Question: I'm working with Gridlayout to build tiles of ImageViews and TextView. The app runs fine on Android 6.0. But on less than 6.0 the app don't show anything but a blank white screen. Please help me out. Thanks
Here Is the xml file.
'''
<?xml version="1.0" encoding="utf-8"?>
<LinearLayout xmlns:android="http://schemas.android.com/apk/res/android"
xmlns:tools="http://schemas.android.com/tools"
android:layout_width="match_parent"
android:layout_height="match_parent"
tools:context="com.example.mrvirk.urduapp.MainActivity"
android:weightSum="8">
<GridLayout
android:layout_width="match_parent"
android:layout_height="match_parent"
android:columnCount="2"
android:rowCount="4">
<LinearLayout
android:layout_width="0dp"
android:layout_height="0dp"
android:layout_columnWeight="1"
android:layout_rowWeight="1"
android:background="@color/green3"
android:orientation="vertical"
android:gravity="center"
android:layout_margin="1dp"
>
<ImageView
android:id="@+id/learning"
android:layout_width="match_parent"
android:layout_height="@android:dimen/notification_large_icon_width"
android:scaleType="fitCenter"
android:src="@drawable/learning"
android:layout_gravity="center"
/>
<TextView
android:id="@+id/txtLearning"
android:layout_width="wrap_content"
android:layout_height="wrap_content"
android:text="Learning"
android:textColor="@color/white"
android:textStyle="bold" />
</LinearLayout>
<LinearLayout
android:layout_width="0dp"
android:layout_height="0dp"
android:layout_columnWeight="1"
android:layout_rowWeight="1"
android:background="@color/yellow"
android:orientation="vertical"
android:gravity="center"
android:layout_margin="1dp"
>
<ImageView
android:id="@+id/acheivements"
android:layout_width="match_parent"
android:layout_height="@android:dimen/notification_large_icon_width"
android:scaleType="fitCenter"
android:src="@drawable/acheivements"
/>
<TextView
android:id="@+id/txtAcheivements"
android:layout_width="wrap_content"
android:layout_height="wrap_content"
android:text="Acheivements"
android:textColor="@color/white"
android:textStyle="bold" />
</LinearLayout>
<LinearLayout
android:layout_width="0dp"
android:layout_height="0dp"
android:layout_columnSpan="2"
android:layout_rowWeight="1"
android:layout_columnWeight="1"
android:background="@color/red"
android:orientation="vertical"
android:gravity="center"
android:layout_margin="1dp"
>
<ImageView
android:id="@+id/quiz"
android:layout_width="match_parent"
android:layout_height="wrap_content"
android:scaleType="fitCenter"
android:src="@drawable/quiz" />
<TextView
android:id="@+id/txtQuiz"
android:layout_width="wrap_content"
android:layout_height="wrap_content"
android:text="Quiz"
android:textColor="@color/white"
android:textStyle="bold" />
</LinearLayout>
<LinearLayout
android:layout_width="0dp"
android:layout_height="0dp"
android:layout_columnWeight="1"
android:layout_rowWeight="1"
android:background="@color/blue2"
android:orientation="vertical"
android:gravity="center"
android:layout_margin="1dp"
>
<ImageView
android:id="@+id/setting"
android:layout_width="match_parent"
android:layout_height="@android:dimen/notification_large_icon_width"
android:scaleType="fitCenter"
android:src="@drawable/setting" />
<TextView
android:id="@+id/txtSetting"
android:layout_width="wrap_content"
android:layout_height="wrap_content"
android:text="Setting"
android:textColor="@color/white"
android:textStyle="bold" />
</LinearLayout>
<LinearLayout
android:layout_width="0dp"
android:layout_height="0dp"
android:layout_columnWeight="1"
android:layout_rowWeight="1"
android:background="@color/tea"
android:orientation="vertical"
android:gravity="center"
android:layout_margin="1dp"
>
<ImageView
android:id="@+id/share"
android:layout_width="match_parent"
android:layout_height="@android:dimen/notification_large_icon_width"
android:scaleType="fitCenter"
android:src="@drawable/share" />
<TextView
android:id="@+id/txtshare"
android:layout_width="wrap_content"
android:layout_height="wrap_content"
android:text="Share"
android:textColor="@color/white"
android:textStyle="bold" />
</LinearLayout>
<LinearLayout
android:layout_width="0dp"
android:layout_height="0dp"
android:layout_columnWeight="1"
android:layout_rowWeight="1"
android:background="@color/org"
android:orientation="vertical"
android:gravity="center"
android:layout_margin="1dp"
>
<ImageView
android:id="@+id/about"
android:layout_width="match_parent"
android:layout_height="@android:dimen/notification_large_icon_width"
android:scaleType="fitCenter"
android:src="@drawable/about" />
<TextView
android:id="@+id/txtAbout"
android:layout_width="wrap_content"
android:layout_height="wrap_content"
android:text="About"
android:textColor="@color/white"
android:textStyle="bold" />
</LinearLayout>
<LinearLayout
android:layout_width="0dp"
android:layout_height="0dp"
android:layout_columnWeight="1"
android:layout_rowWeight="1"
android:background="@color/green3"
android:orientation="vertical"
android:gravity="center"
android:layout_margin="1dp"
>
<ImageView
android:id="@+id/moreApps"
android:layout_width="match_parent"
android:layout_height="@android:dimen/notification_large_icon_width"
android:scaleType="fitCenter"
android:src="@drawable/moreapps" />
<TextView
android:id="@+id/txtMoreApps"
android:layout_width="wrap_content"
android:layout_height="wrap_content"
android:text="More Apps"
android:textColor="@color/white"
android:textStyle="bold" />
</LinearLayout>
</GridLayout>
'''
Here is the view on emulator. On real device its still the same.

Gradle File
'''
apply plugin: 'com.android.application'
android {
compileSdkVersion 21
defaultConfig {
applicationId "com.example.mrvirk.urduapp"
minSdkVersion 15
targetSdkVersion 21
versionCode 1
versionName "1.0"
testInstrumentationRunner "android.support.test.runner.AndroidJUnitRunner"
}
buildTypes {
release {
minifyEnabled false
proguardFiles getDefaultProguardFile('proguard-android.txt'), 'proguard-rules.pro'
}
}
}
dependencies {
implementation fileTree(dir: 'libs', include: ['*.jar'])
implementation 'com.android.support:appcompat-v7:21.1.1'
implementation 'com.android.support.constraint:constraint-layout:1.1.2'
testImplementation 'junit:junit:4.12'
androidTestImplementation 'com.android.support.test🏃1.0.2'
androidTestImplementation 'com.android.support.test.espresso:espresso-core:3.0.2'
}
apply plugin: 'com.google.gms.google-services'
'''
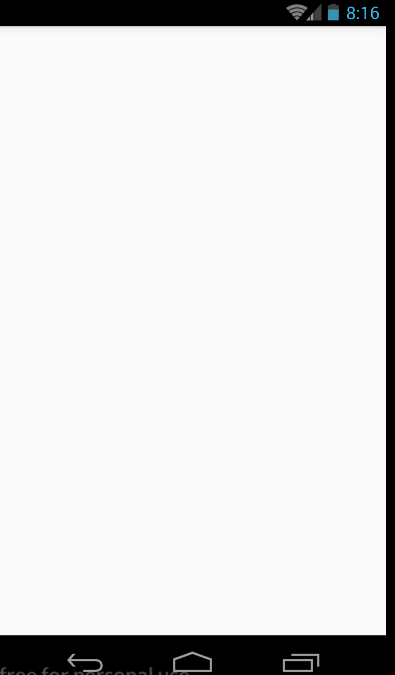
Answer: You are using attributes like:
'''
android:layout_columnWeight="1"
android:layout_rowWeight="1"
'''
which are available only for api>=21
make sure in your gradle you have:
'''
implementation 'com.android.support:appcompat-v7:27.1.1'
implementation 'com.android.support:gridlayout-v7:27.1.1'
'''
or later
and in xml replace the 'GridLayout' tag with
'''
android.support.v7.widget.GridLayout
'''